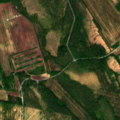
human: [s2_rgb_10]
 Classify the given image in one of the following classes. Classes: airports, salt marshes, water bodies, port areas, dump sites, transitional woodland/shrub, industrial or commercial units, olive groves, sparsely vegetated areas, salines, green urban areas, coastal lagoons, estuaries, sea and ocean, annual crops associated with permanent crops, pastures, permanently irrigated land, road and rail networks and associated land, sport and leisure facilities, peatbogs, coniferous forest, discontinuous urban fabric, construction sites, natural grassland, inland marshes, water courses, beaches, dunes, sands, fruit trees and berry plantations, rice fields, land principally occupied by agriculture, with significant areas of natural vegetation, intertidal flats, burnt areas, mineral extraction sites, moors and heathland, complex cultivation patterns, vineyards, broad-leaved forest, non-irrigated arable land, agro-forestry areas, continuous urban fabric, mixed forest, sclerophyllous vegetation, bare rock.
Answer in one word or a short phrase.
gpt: non-irrigated arable land, coniferous forest, mixed forest, transitional woodland/shrub, peatbogs